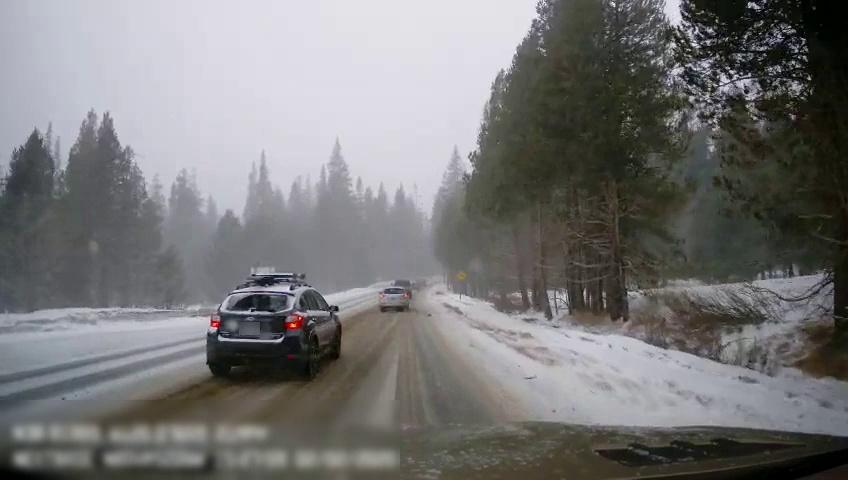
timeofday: Day
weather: Snowy
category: Drivable Space
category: Vehicles | SUV
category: Vehicles | Truck
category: Vehicles | Car
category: Vehicles | SUV
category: Traffic | Signs